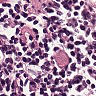
Metastatic tissue present: no